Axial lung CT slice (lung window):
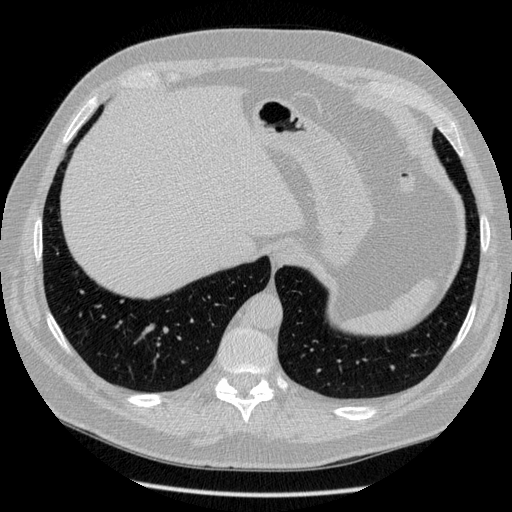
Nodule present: no